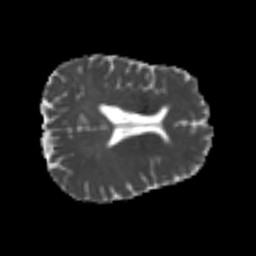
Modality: MD
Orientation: axial
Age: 40
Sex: female
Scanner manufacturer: siemens
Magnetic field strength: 3 T
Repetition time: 4.987 s
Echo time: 0.0792 s